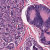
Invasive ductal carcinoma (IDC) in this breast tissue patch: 0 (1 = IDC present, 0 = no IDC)